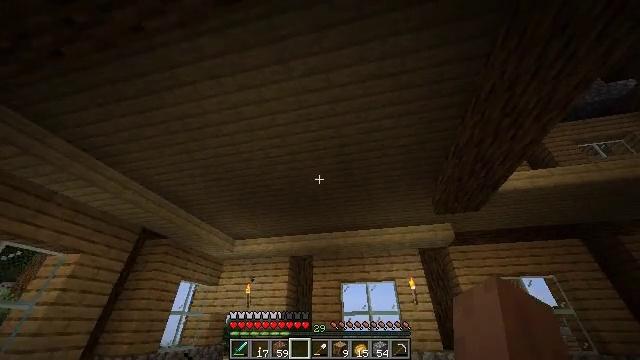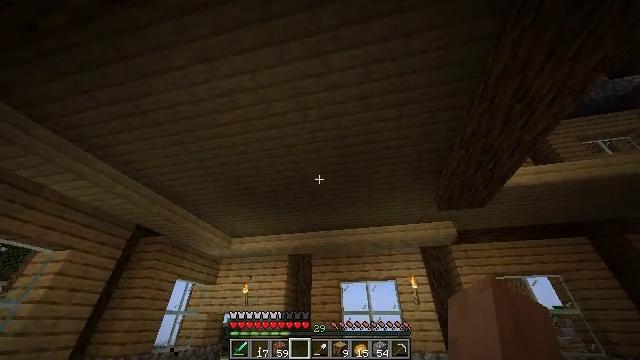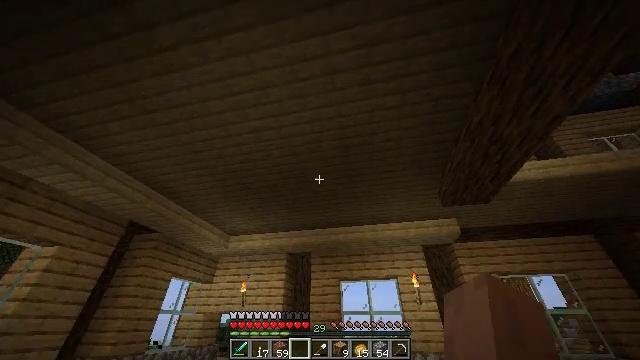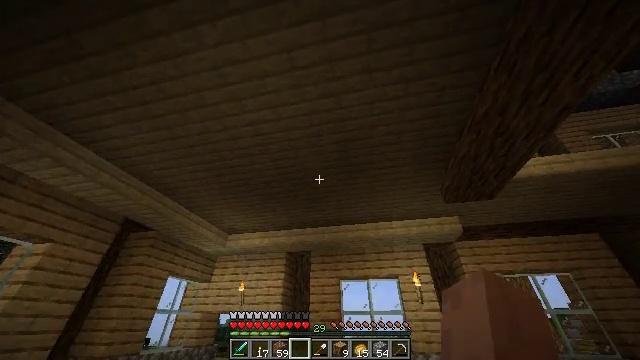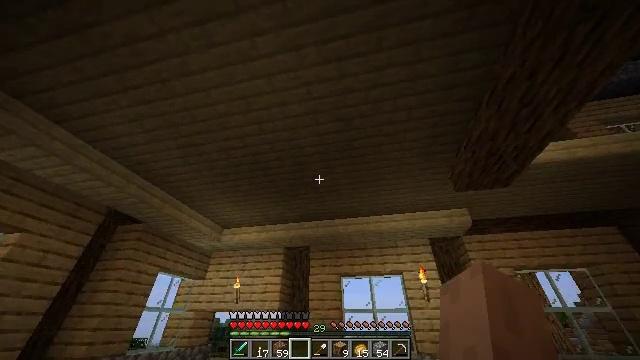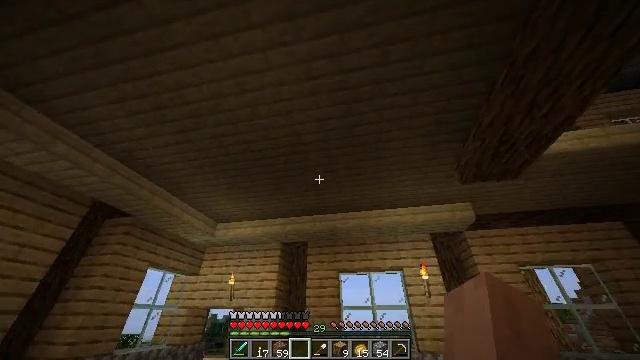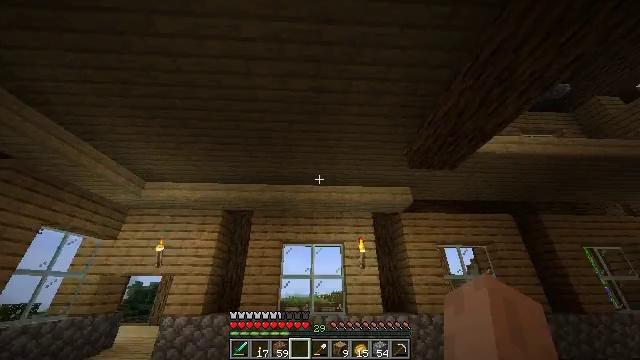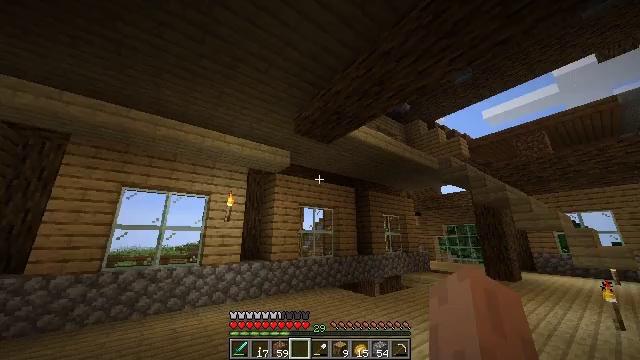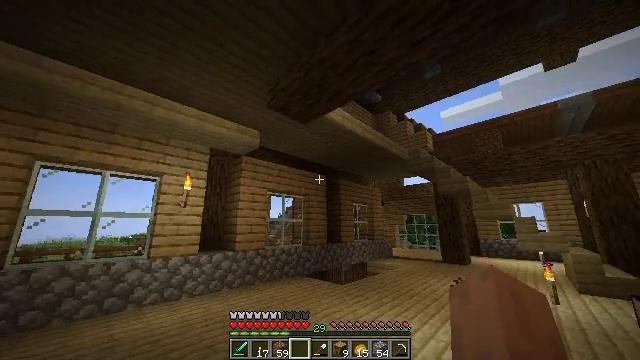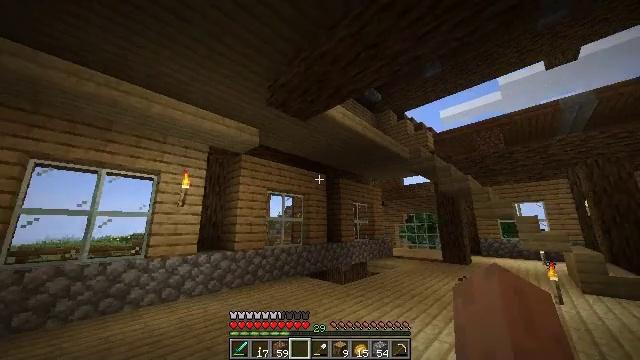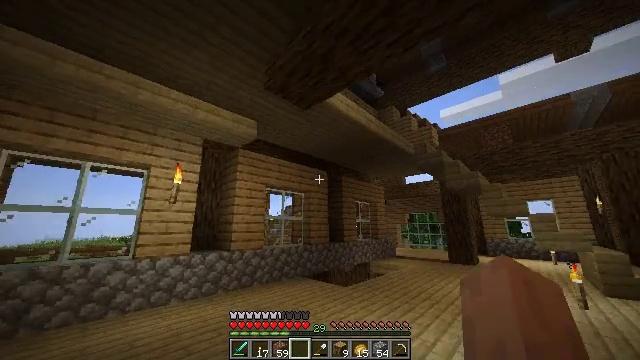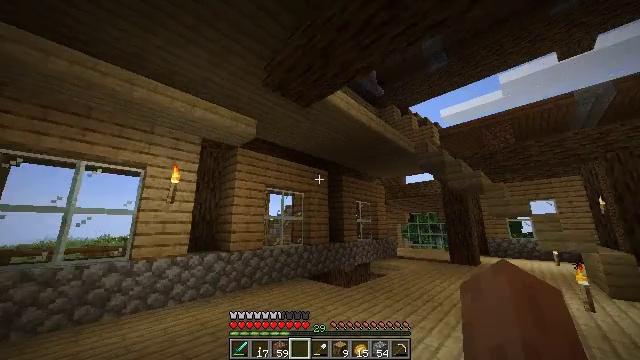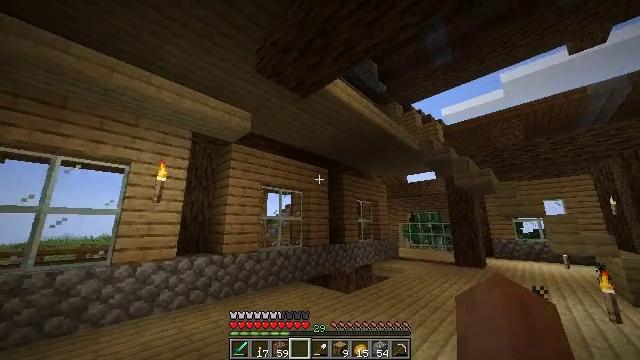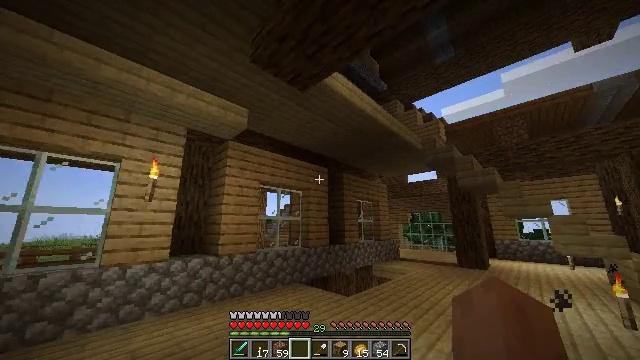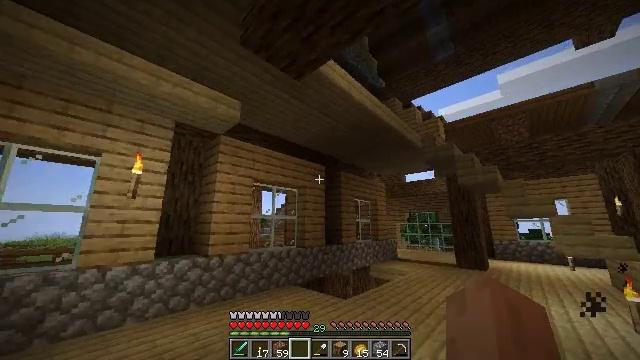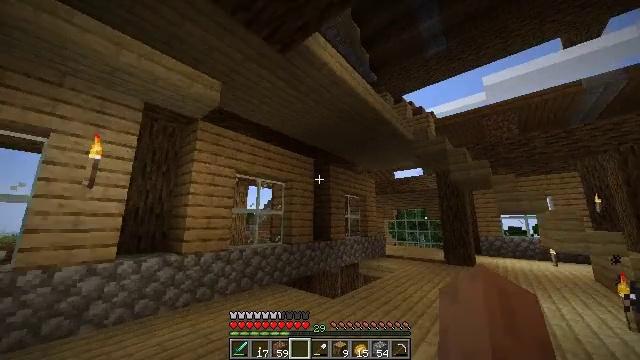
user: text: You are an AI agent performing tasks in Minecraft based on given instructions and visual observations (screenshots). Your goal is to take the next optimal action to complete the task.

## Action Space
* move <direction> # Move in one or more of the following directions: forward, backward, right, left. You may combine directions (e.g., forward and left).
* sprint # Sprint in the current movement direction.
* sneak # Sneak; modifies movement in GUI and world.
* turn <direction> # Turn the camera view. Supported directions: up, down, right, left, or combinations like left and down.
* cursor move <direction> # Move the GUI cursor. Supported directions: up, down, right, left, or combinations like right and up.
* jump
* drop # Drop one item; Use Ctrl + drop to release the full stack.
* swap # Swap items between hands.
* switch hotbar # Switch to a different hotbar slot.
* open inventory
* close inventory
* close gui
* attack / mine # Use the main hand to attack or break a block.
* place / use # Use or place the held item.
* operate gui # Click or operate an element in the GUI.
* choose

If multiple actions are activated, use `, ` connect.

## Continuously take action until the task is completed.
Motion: motion action
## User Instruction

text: Craft some birch slabs on a crafting table.
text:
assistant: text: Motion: move forward
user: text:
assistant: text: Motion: move forward
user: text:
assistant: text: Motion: move forward
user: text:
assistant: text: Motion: move forward
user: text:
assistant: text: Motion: move forward
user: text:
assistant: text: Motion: move forward, turn right and down
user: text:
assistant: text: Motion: move forward, turn right and down
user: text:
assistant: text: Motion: move forward, turn right and down
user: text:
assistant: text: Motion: move forward
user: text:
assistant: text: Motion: move forward
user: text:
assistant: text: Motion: move forward
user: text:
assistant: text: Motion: move forward
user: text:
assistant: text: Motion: move forward
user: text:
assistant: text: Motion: move forward
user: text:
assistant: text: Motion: move forward, turn right and down
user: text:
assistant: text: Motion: move forward, turn right and down
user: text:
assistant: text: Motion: move forward, turn right and down
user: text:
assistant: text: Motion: move forward, turn right and down
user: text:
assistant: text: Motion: move forward, turn right and down
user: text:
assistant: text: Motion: move forward
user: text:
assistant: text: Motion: move forward
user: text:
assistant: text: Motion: move forward
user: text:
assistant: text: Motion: move forward
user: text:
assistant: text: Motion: move forward
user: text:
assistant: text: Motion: move forward
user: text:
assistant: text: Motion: move forward
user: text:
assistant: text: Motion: move forward
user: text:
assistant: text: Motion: move forward, turn right and down
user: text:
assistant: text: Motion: move forward, turn right and down
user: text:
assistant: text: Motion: move forward, turn right and down